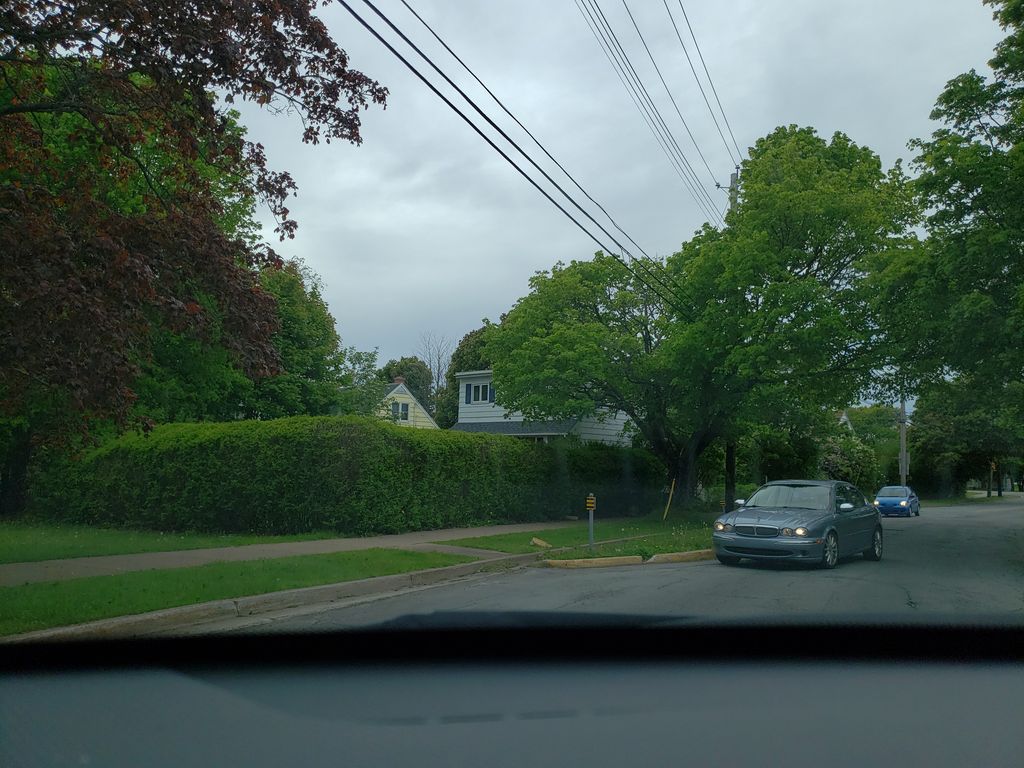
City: halifax